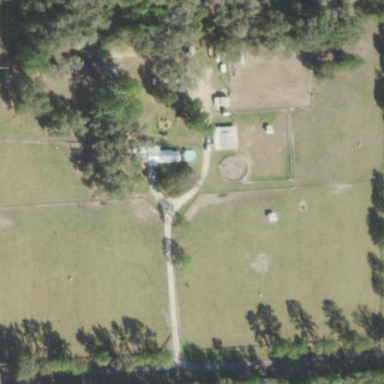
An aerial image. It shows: Farmyard area.